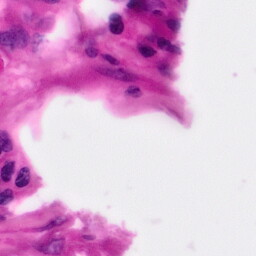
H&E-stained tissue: Pancreatic